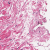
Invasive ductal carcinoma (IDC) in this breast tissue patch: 0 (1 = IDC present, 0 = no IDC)